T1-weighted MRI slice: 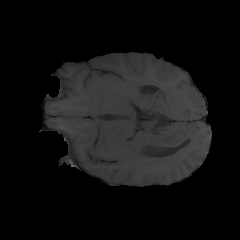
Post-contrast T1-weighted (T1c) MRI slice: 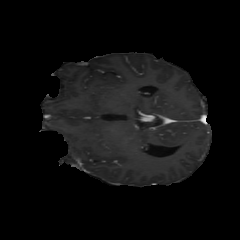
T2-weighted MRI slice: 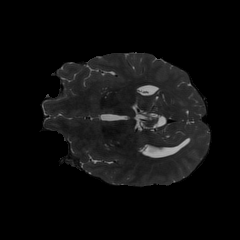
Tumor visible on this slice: no